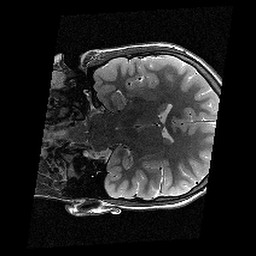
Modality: T2w
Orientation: coronal
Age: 12
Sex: female
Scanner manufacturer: siemens
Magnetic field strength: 3 T
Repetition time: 9.23 s
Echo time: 0.067 s